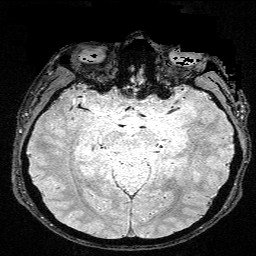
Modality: FLASH
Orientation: coronal
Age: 25
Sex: male